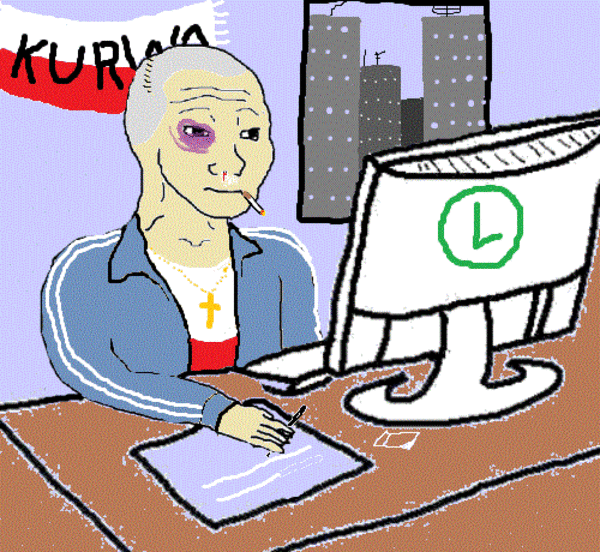
Label: 5_Wojak_with_Background